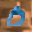
Label: 0